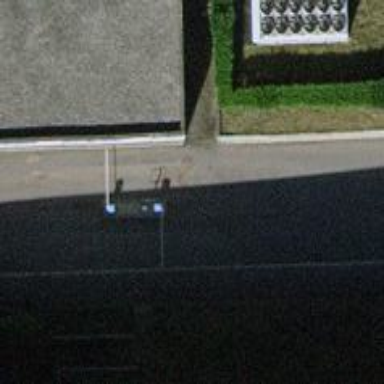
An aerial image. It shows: Lift gate barrier.